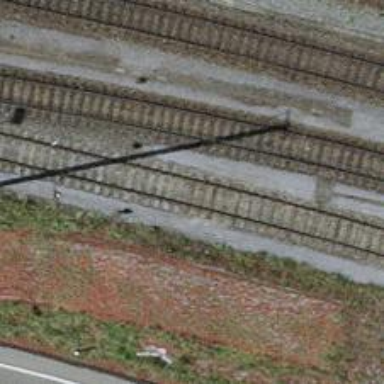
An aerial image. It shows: Rail yard with electrified contact lines for railway operations.